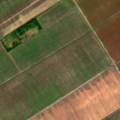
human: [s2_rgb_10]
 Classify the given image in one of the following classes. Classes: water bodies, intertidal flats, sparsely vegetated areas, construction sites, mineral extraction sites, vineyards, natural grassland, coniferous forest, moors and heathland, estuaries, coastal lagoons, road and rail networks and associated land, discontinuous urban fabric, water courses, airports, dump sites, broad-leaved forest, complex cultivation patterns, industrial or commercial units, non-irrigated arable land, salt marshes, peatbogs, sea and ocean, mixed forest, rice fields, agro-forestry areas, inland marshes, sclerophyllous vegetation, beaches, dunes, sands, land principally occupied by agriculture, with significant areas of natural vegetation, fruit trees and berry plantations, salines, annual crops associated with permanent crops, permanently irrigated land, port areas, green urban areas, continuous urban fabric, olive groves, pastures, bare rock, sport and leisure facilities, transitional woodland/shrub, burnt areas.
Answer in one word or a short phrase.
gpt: non-irrigated arable land